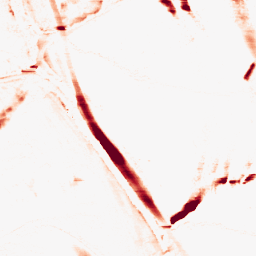
Category: morphological
Decomposition family: morphological_rect
Decomposition parameters: operation: opening
width: 20
height: 3
Upsampling method: bilinear
Upsampling parameters: scale: 4
Upsampling scale: 4